Current action and preconditions to check: path_clear

Your task: For each precondition in the list above, predict whether it will hold at this action.

Consider the current scene as observed from the mobile robot's camera, and analyze the predicted future states of all dynamic agents (e.g., people, animals, vehicles, or any moving entities) within the NEXT SECOND.

IMPORTANT: Only answer "very likely" if you are absolutely certain—based on strong, clear evidence—that a dynamic agent will violate the precondition in the predicted future state. Do NOT answer "very likely" for unlikely, ambiguous, or low-probability risks.

Ask yourself for each precondition: Is there a high probability, with clear and convincing evidence, that the predicted future states of any dynamic agent will interfere with the predicted future state of the currently executing action within the NEXT SECOND, causing that precondition to fail?

Assess the risk level based on these predictions. Use "likely" or "very likely" if motions create a clear risk of interference.

Use "neutral" or "improbable" if agents are nearby but their predicted paths are clearly diverging or non-conflicting.

Failure Risk Categories: "very improbable", "improbable", "neutral", "likely", "very likely"

Answer Format: Output ONLY the probability_of_failure value from these categories: "very improbable", "improbable", "neutral", "likely", "very likely"

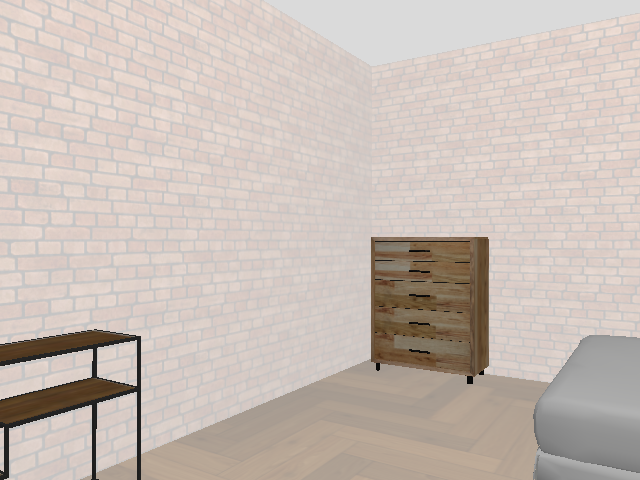

Answer: very improbable